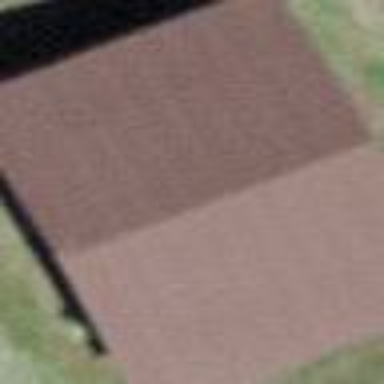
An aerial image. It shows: Barn.